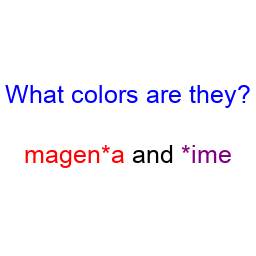
Color: red, purple
Color name shown: magenta, lime
Background color: white
Question text color: blue